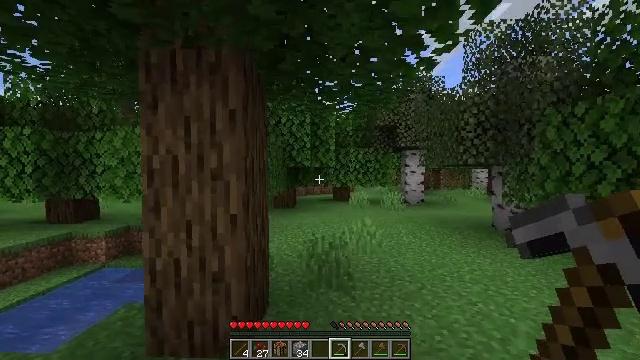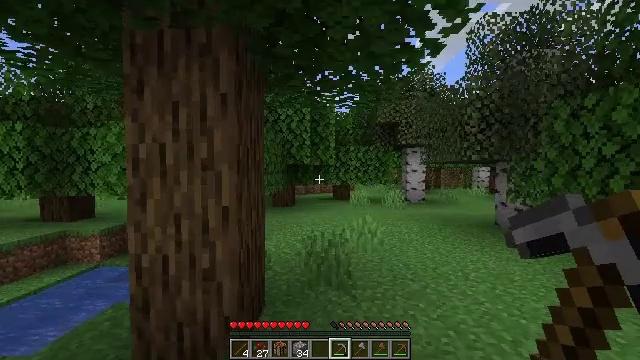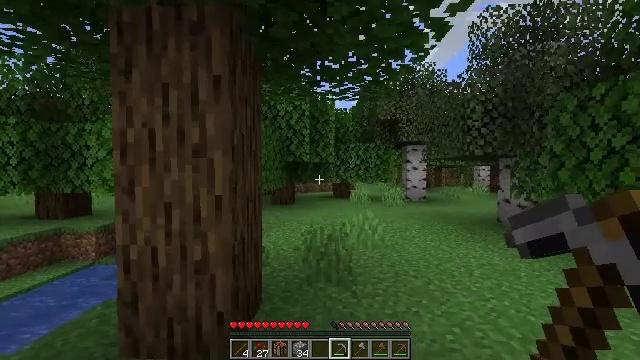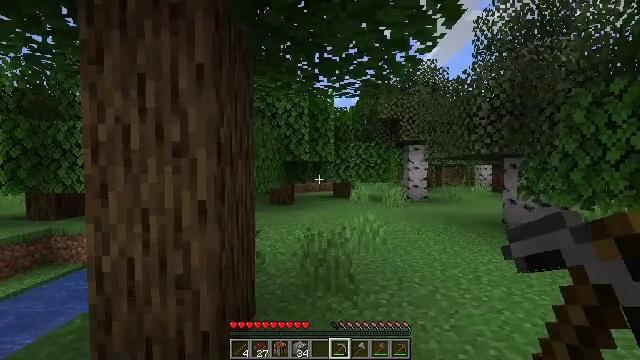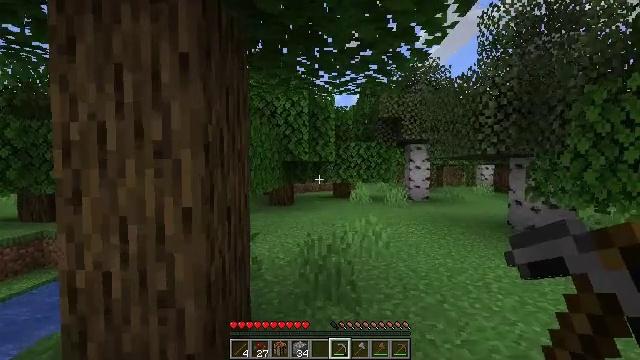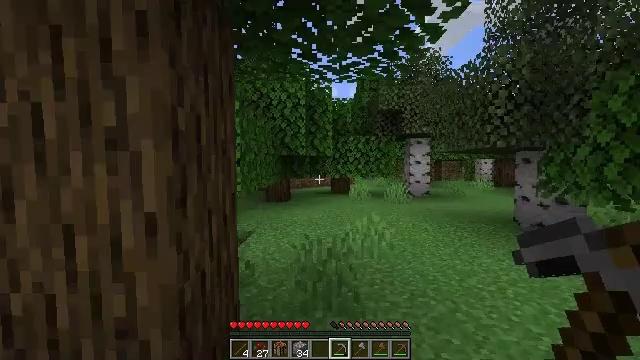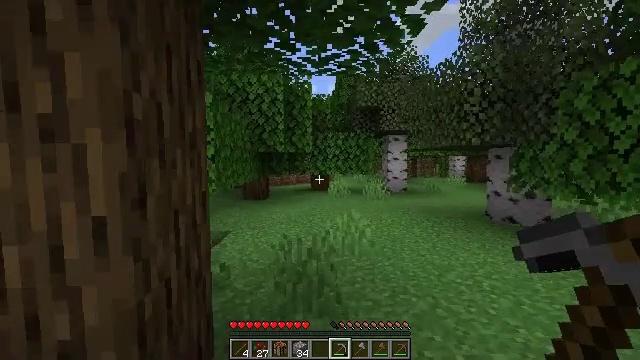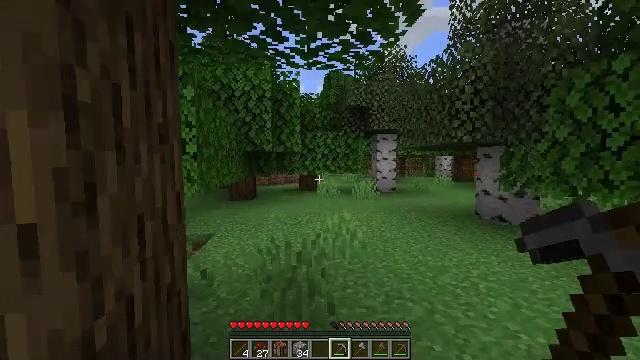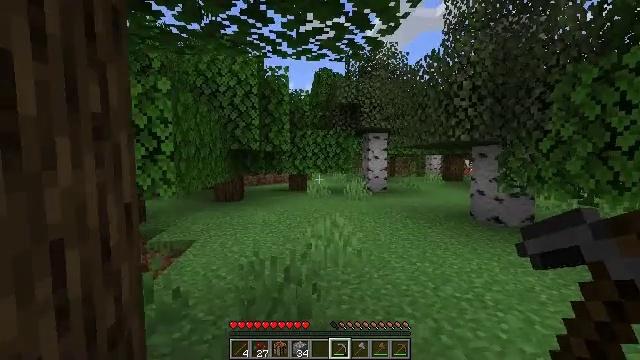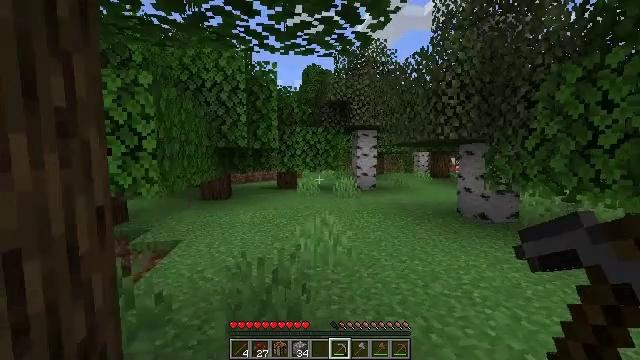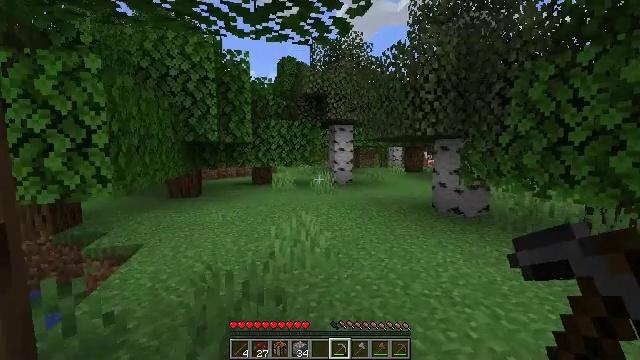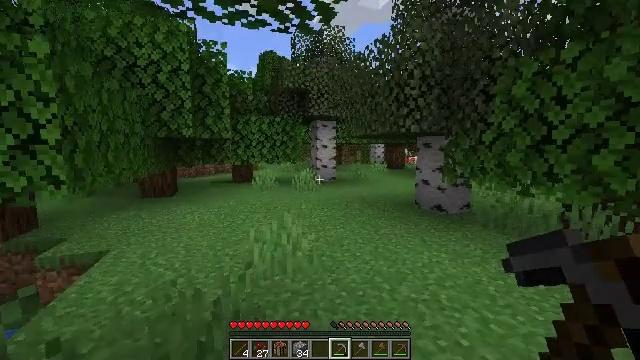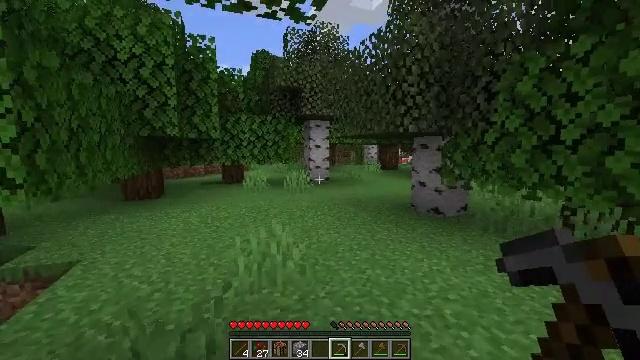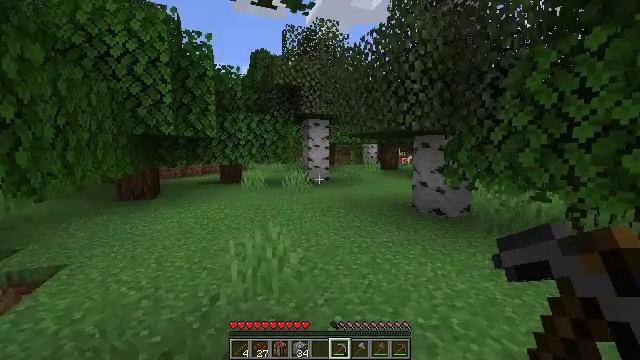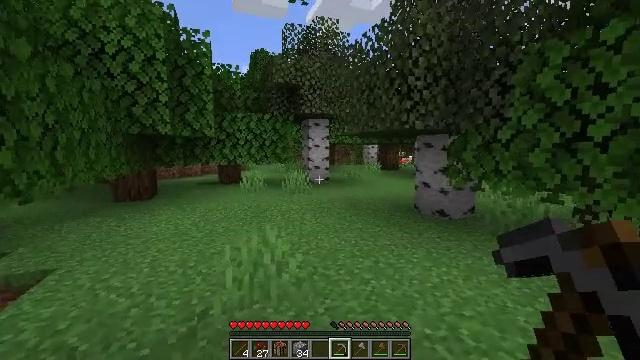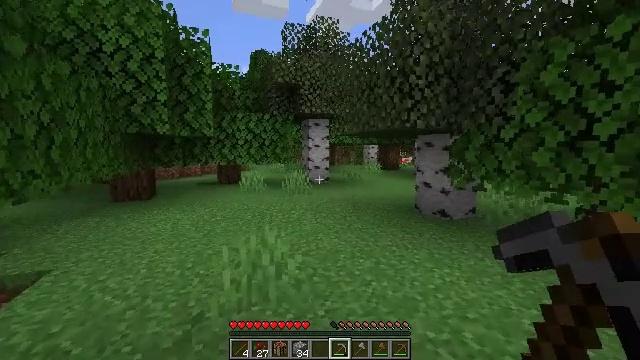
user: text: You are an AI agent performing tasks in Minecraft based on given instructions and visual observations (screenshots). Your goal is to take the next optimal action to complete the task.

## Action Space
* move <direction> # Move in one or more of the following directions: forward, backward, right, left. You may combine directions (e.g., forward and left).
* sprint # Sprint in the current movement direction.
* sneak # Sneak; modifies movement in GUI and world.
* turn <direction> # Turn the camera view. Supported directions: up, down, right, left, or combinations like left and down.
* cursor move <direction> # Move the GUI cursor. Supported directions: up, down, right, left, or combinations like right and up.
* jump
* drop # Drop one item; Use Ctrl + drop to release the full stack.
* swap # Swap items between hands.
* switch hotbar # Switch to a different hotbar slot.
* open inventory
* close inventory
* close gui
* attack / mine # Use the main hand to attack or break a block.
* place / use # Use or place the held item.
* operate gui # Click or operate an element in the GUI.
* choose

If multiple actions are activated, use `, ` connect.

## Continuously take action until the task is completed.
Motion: motion action
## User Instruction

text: Gather poppy from the ground.
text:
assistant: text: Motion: move forward
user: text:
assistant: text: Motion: move forward
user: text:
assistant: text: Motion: move forward
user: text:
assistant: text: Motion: move forward
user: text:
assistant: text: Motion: move forward, turn down
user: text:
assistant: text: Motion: move forward, turn right
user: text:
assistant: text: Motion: move forward, turn right
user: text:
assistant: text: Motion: move forward, turn right
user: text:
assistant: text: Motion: move forward, turn right
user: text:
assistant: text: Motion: move forward, turn right and down
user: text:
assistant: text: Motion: move forward, turn right
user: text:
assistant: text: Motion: move forward, turn right
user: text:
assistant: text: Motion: move forward
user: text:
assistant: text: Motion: no_op
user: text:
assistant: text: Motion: move forward
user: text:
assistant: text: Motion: move forward
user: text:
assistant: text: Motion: move forward
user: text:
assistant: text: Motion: no_op
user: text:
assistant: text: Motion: move forward
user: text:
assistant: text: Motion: move forward
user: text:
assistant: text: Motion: move forward
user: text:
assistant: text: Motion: move forward
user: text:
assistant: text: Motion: move forward
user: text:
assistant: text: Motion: move forward, turn right and down
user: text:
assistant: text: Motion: move forward, turn right
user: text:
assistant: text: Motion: move forward, turn right
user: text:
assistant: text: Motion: move forward
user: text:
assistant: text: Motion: move forward
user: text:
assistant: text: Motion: move forward
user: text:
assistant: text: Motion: move forward